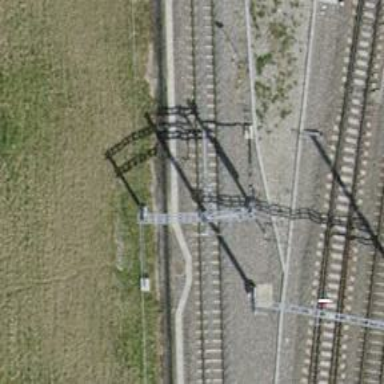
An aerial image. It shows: Railway track with contact line for electrification.